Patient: sex F, age 33
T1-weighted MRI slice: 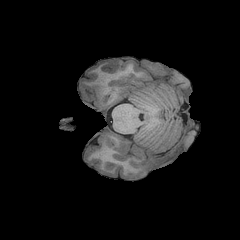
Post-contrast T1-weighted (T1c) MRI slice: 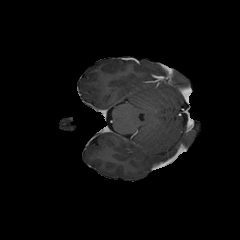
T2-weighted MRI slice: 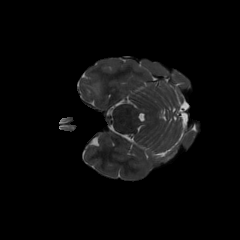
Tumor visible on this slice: yes
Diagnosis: Astrocytoma, IDH-mutant
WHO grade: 2